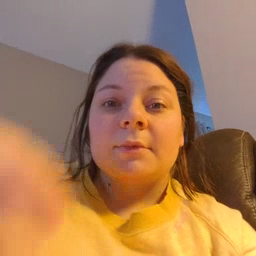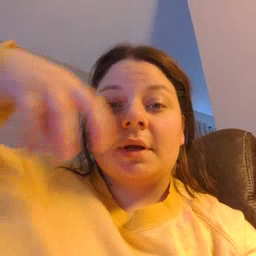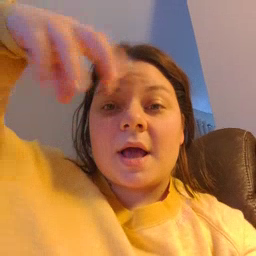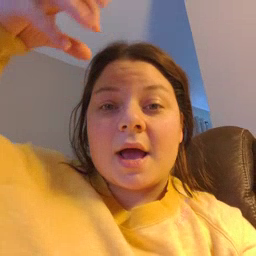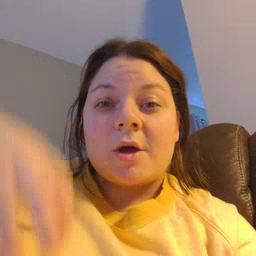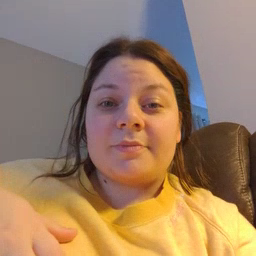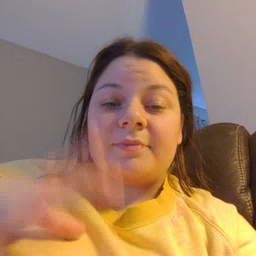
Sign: cloud